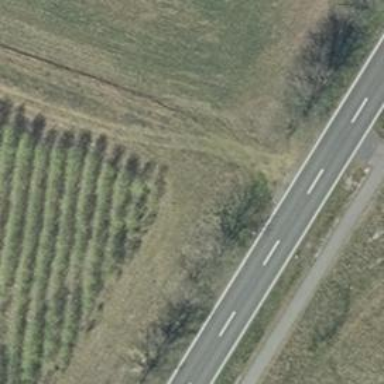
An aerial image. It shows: Row of deciduous broadleaved trees.